Question: I am working on an app with a friend.
We use git (private) as versioning system. The problem we face is that Xcode (5.1 DP2) gives this warning: "Apple Mach-O Linker Warning - Directory not found for ..."

The reason for this warning is that Xcode cannot find the path from my friend on my hard drive.
So my question is how to handle different absolute paths for the "Library Search Path" in Xcode in general when working with a team?
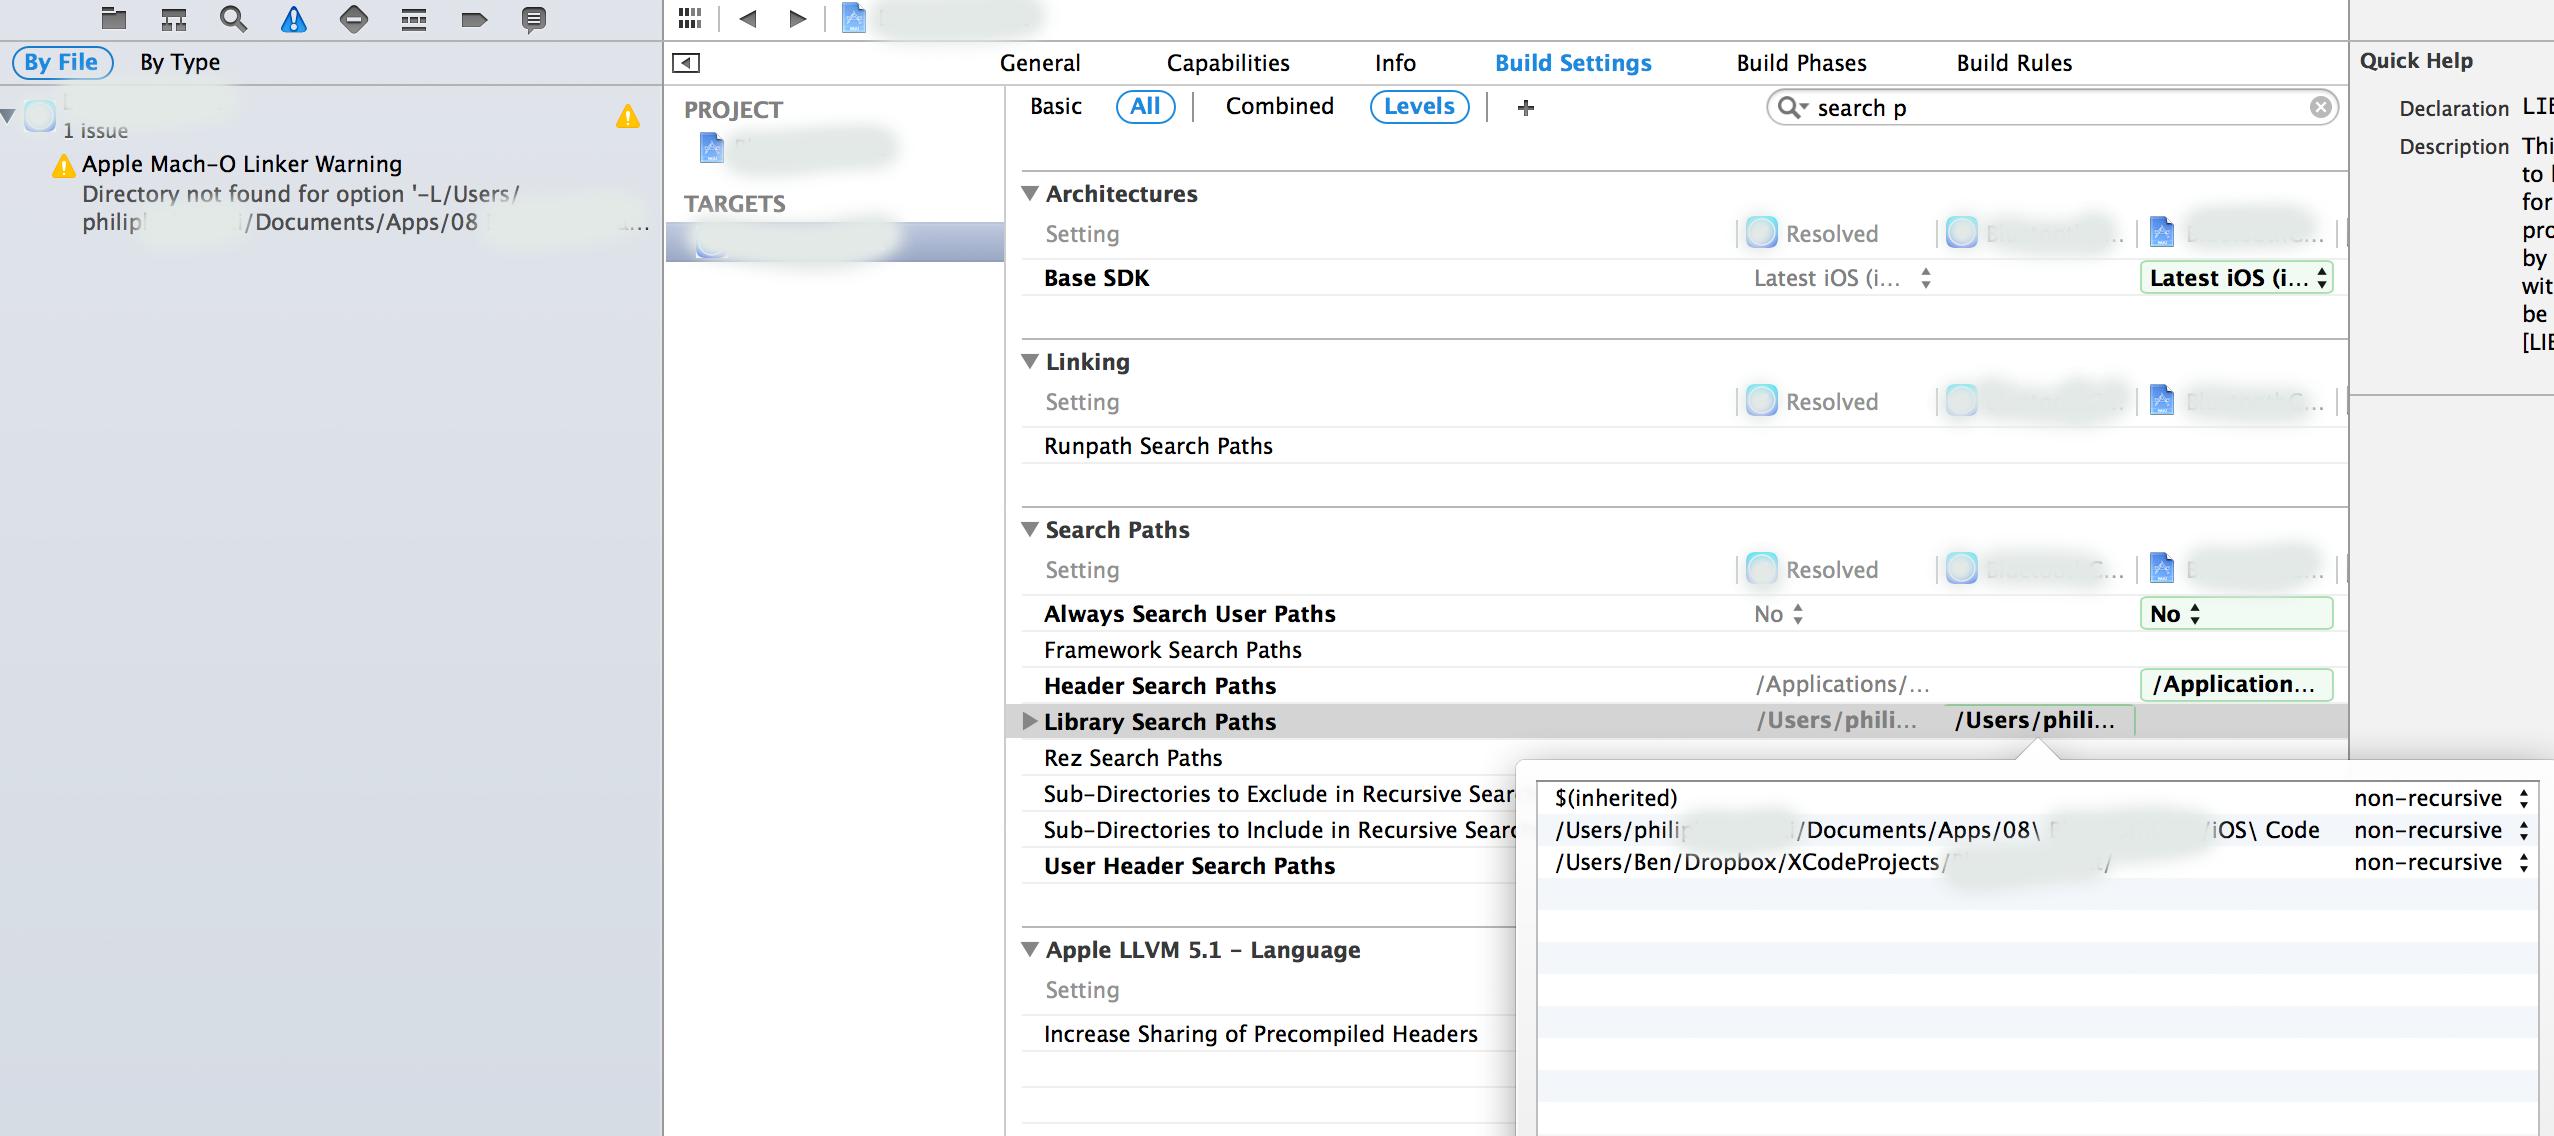
Answer: Use the 'SRCROOT' build setting. For example, add the following to Library Search Paths:
'''
$(SRCROOT)/Libraries/MyLibrary
'''
Full docs on Xcode build settings are <URL>.